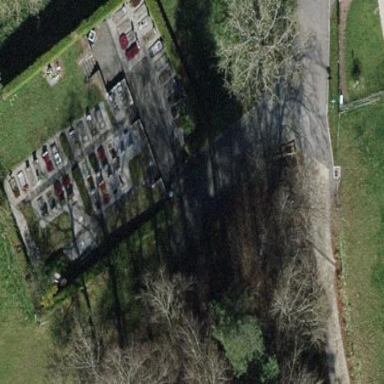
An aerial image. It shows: Cemetery.